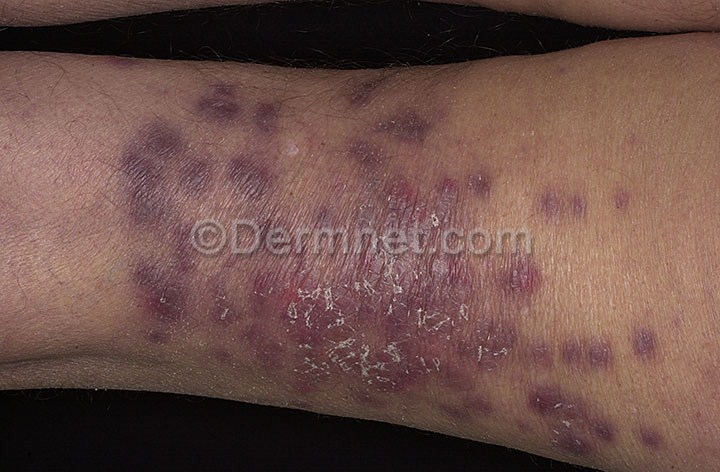
Disease: Vasculitis Photos